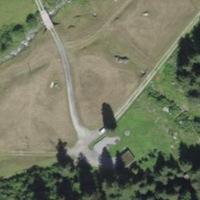
EUNIS habitat code: 23
Species observed at this site:
Puncha ratzeburgi